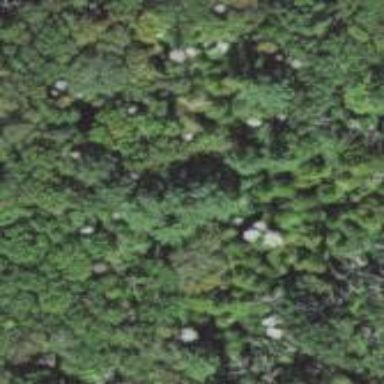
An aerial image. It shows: Mixed woodland with various types of leaves.